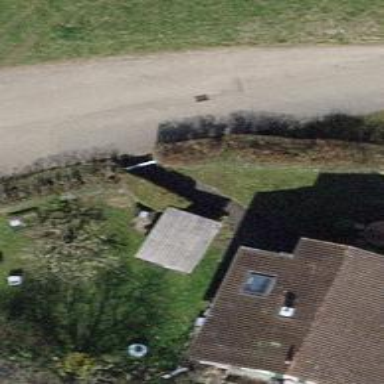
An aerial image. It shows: Hedge barrier.